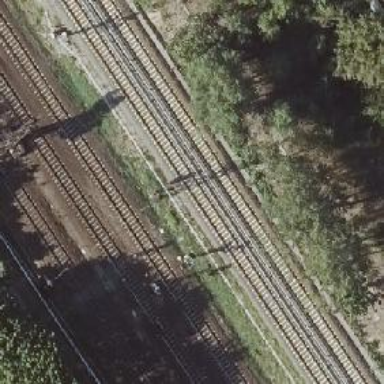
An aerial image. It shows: Railway milestone with catenary mast.